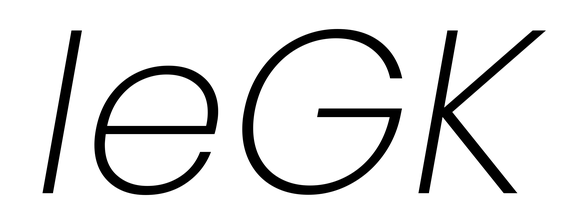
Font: Poppins-ExtraLightItalic